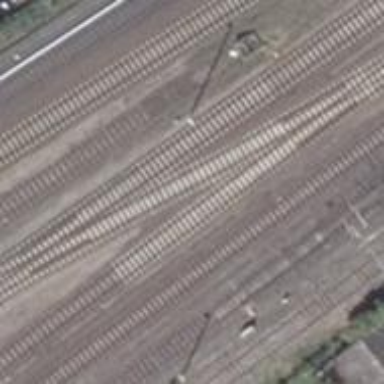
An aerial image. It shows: Railway track with contact lines for electrification.